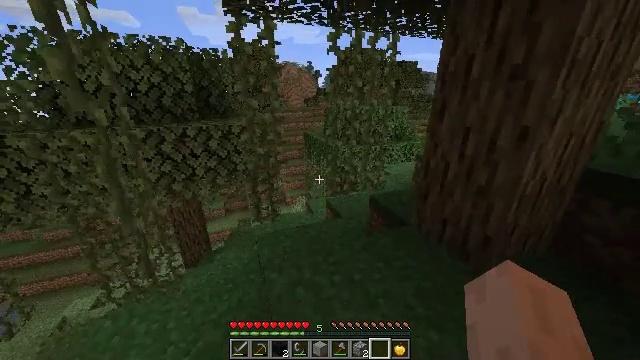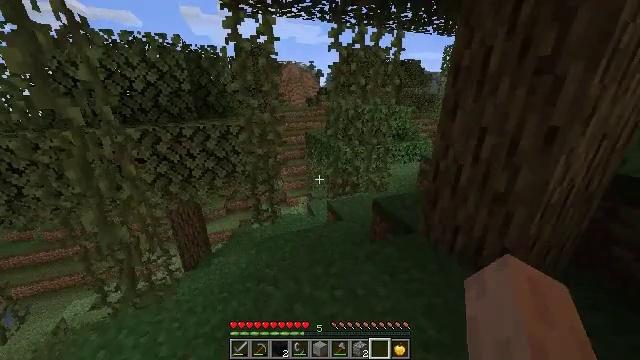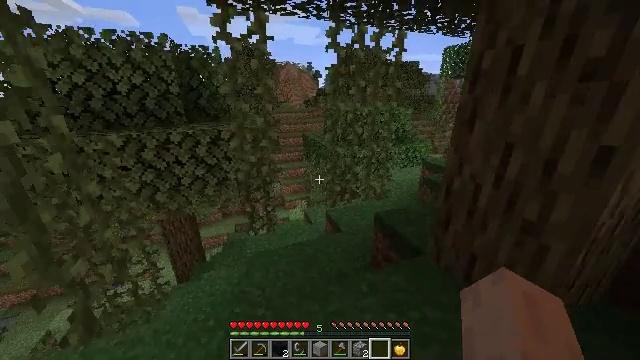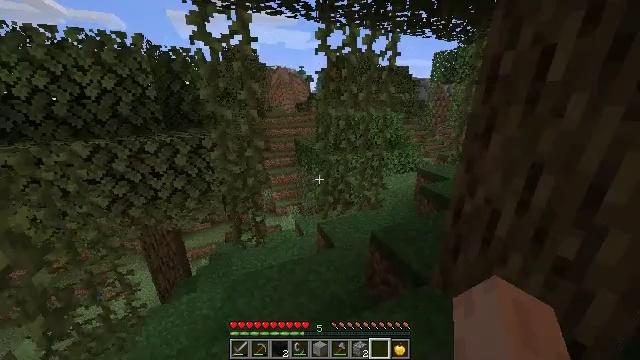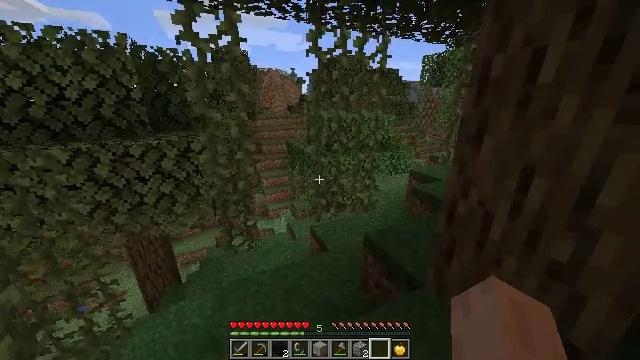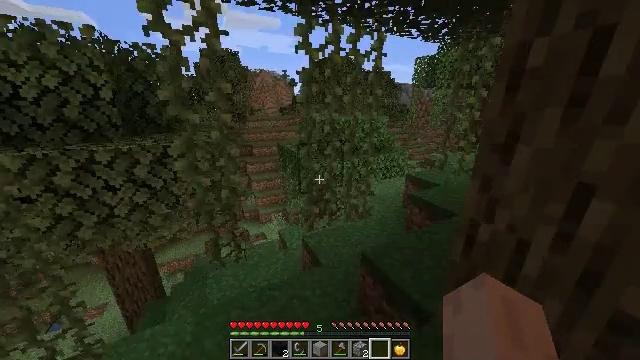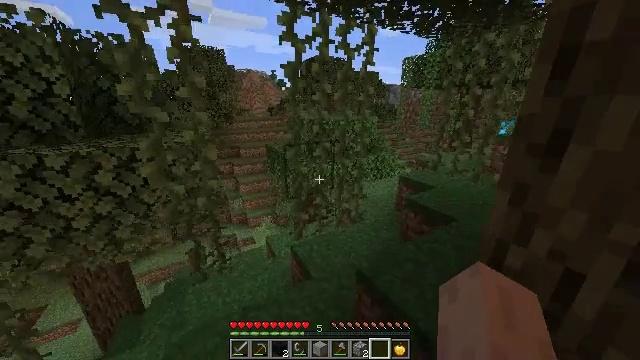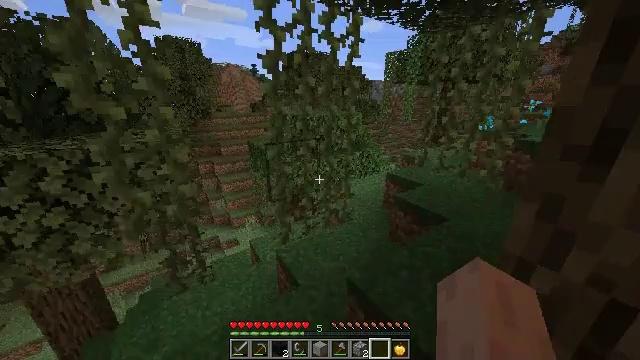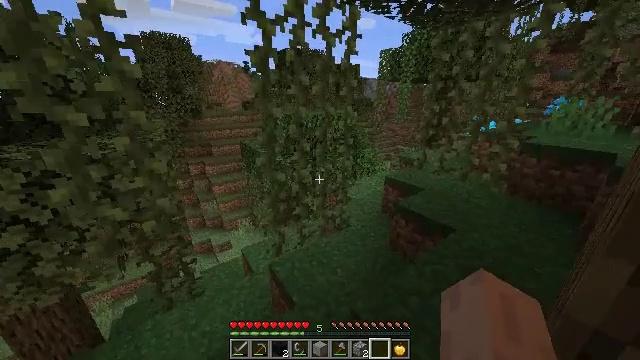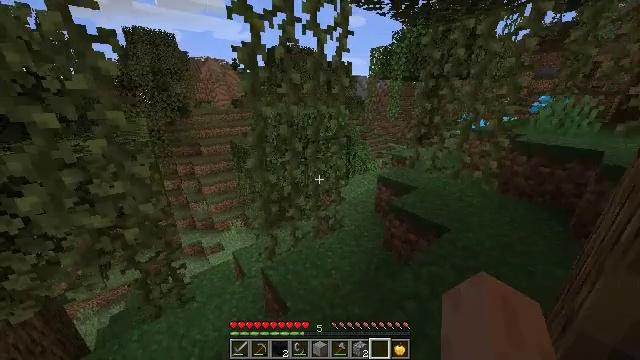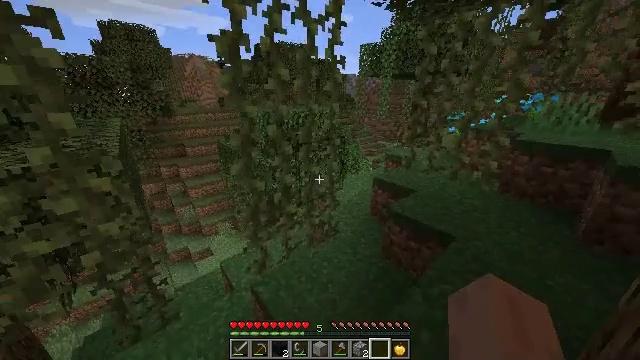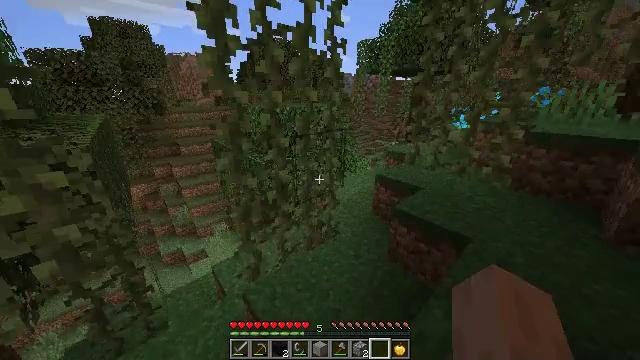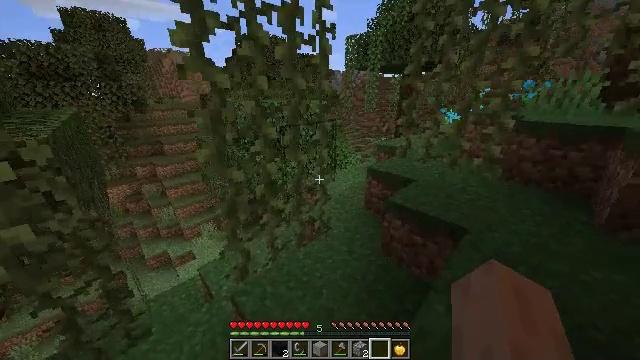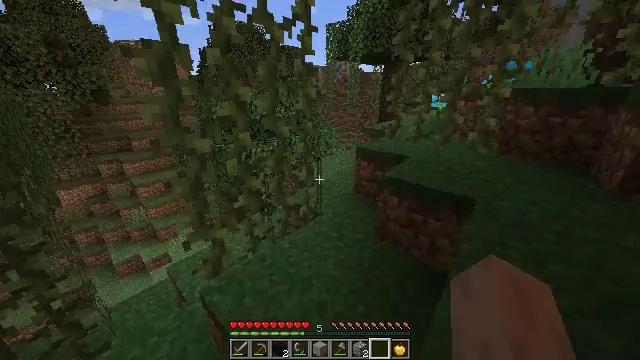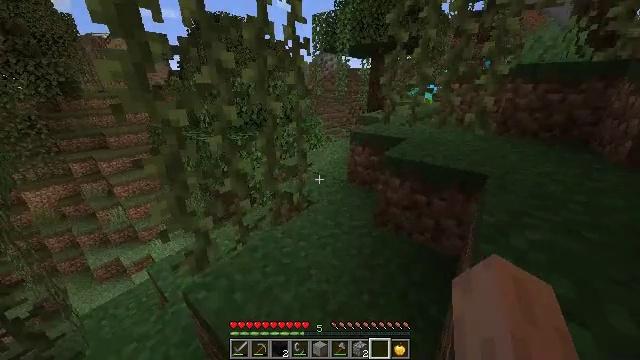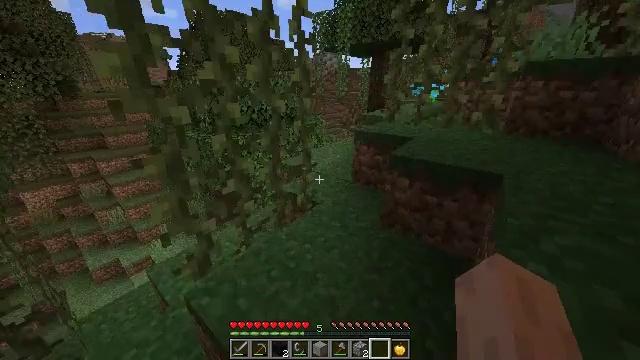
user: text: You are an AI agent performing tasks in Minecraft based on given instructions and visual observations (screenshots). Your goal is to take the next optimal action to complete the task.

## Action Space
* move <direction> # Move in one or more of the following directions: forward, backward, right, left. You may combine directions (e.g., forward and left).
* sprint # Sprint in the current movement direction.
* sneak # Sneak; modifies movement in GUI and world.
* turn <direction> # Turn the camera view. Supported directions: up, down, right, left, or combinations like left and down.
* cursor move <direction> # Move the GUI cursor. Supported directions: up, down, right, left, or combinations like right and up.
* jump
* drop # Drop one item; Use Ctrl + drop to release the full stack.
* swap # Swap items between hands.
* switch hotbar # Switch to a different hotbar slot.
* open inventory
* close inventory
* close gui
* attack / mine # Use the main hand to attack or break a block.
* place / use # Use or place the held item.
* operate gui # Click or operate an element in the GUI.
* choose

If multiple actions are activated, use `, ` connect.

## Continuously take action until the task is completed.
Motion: motion action
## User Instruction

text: Combat the chicken.
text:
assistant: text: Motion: move forward, sprint
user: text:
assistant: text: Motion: move forward, sprint
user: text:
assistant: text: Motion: move forward, sprint, turn right and up
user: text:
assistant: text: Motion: move forward, sprint, turn right
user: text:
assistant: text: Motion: move forward, sprint, turn right
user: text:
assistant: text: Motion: move forward, sprint, turn right
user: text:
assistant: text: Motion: move forward, sprint, turn right
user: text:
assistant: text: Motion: move forward, sprint, turn right
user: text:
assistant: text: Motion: move forward, sprint, turn right
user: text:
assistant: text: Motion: move forward, sprint, turn right
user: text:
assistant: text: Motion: move forward, sprint
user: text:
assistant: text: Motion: move forward, sprint, turn right
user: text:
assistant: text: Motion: move forward, sprint, turn right, jump
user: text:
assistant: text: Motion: move forward, sprint, turn right, jump
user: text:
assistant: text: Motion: move forward, sprint, jump
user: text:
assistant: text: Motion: move forward, sprint, jump
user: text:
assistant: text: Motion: move forward, sprint, turn right, jump
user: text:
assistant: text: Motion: move forward, sprint, jump
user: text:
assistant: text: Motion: move forward, sprint, turn right, jump
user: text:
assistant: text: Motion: move forward, sprint, jump
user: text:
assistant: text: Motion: move forward, sprint, jump
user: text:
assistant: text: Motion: move forward, sprint, jump
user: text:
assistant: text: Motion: move forward, sprint, turn right, jump
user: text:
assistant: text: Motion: move forward, sprint, turn right, jump
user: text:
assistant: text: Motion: move forward, sprint, turn right, jump
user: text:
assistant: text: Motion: move forward, sprint, jump
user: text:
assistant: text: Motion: move forward, sprint, jump
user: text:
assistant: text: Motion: move forward, sprint, jump
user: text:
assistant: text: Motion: move forward, sprint, jump
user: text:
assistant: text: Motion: move forward, sprint, jump